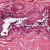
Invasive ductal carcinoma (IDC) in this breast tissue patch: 0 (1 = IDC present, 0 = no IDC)